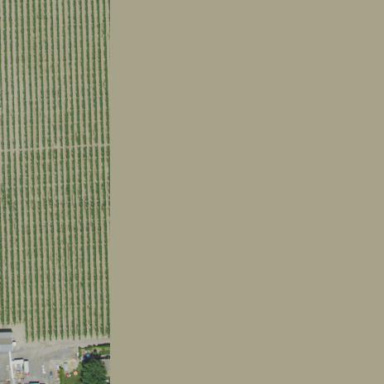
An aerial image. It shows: Orchard.